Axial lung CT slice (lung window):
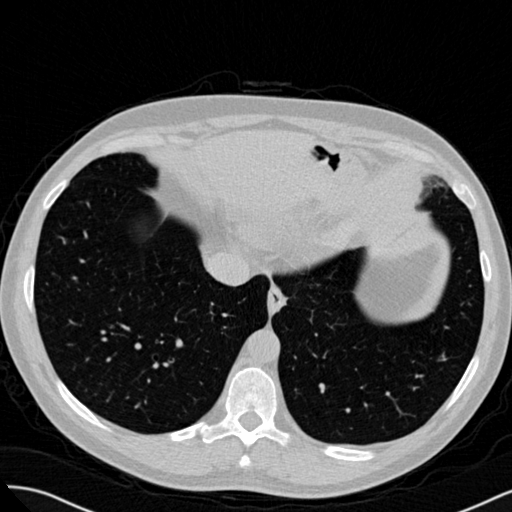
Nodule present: no